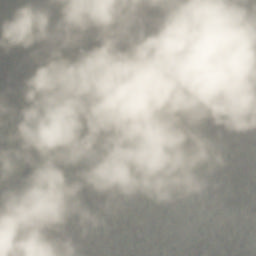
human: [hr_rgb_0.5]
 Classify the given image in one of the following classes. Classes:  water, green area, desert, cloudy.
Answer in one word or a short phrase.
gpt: cloudy